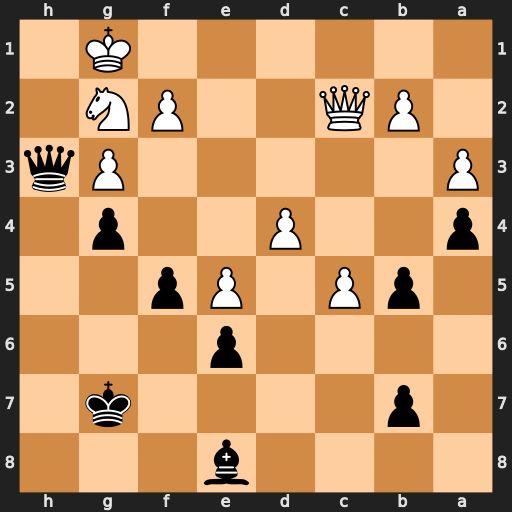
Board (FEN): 4b3/1p4k1/4p3/1pP1Pp2/p2P2p1/P5Pq/1PQ2PN1/6K1
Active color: b
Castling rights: -
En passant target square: -
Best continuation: Bc6 d5 Bxd5